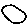
Label: circle